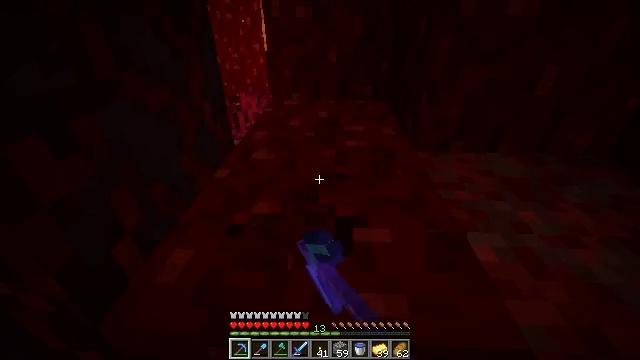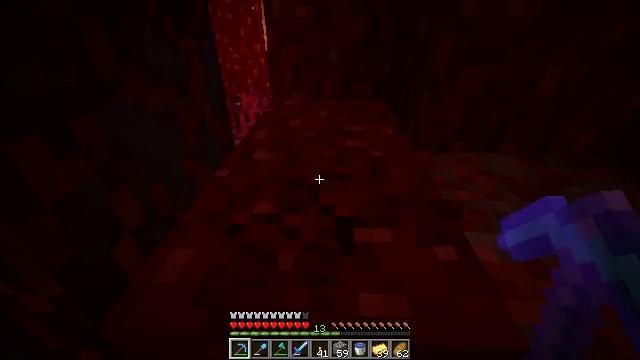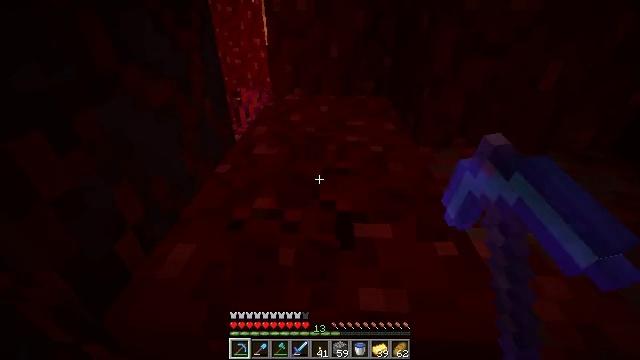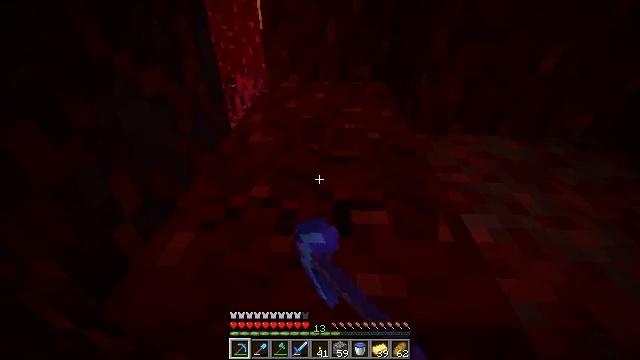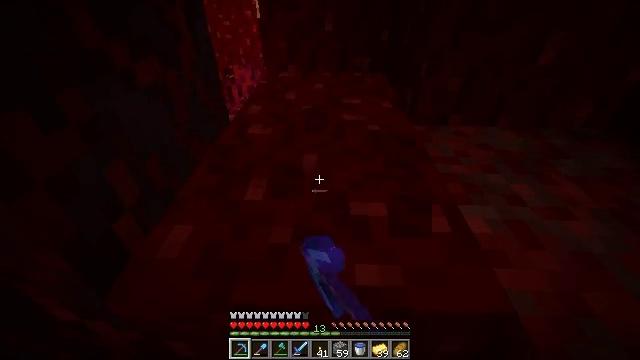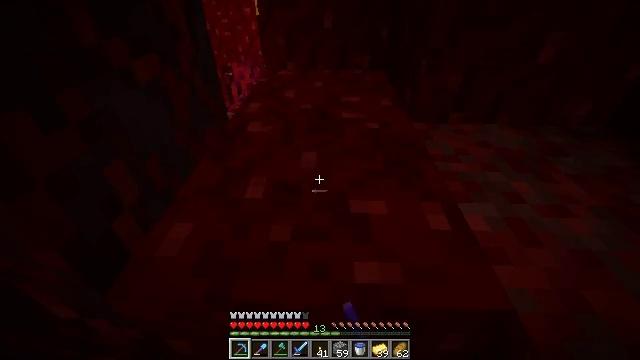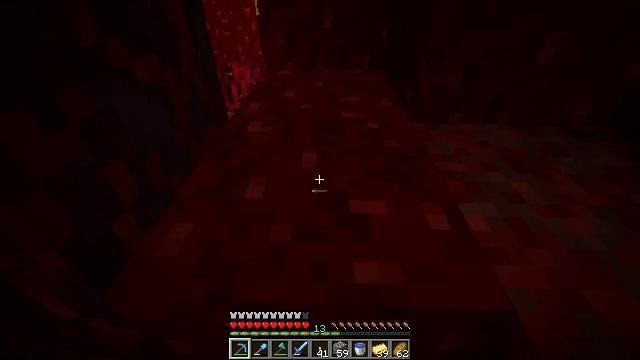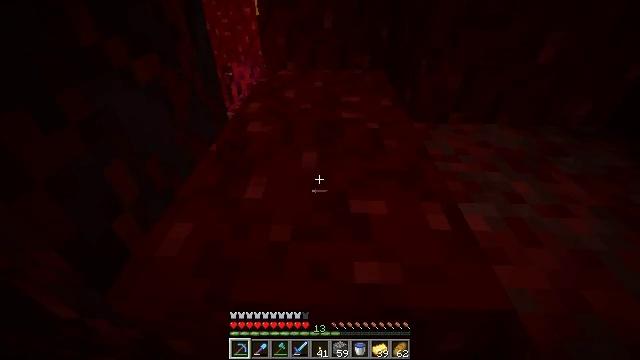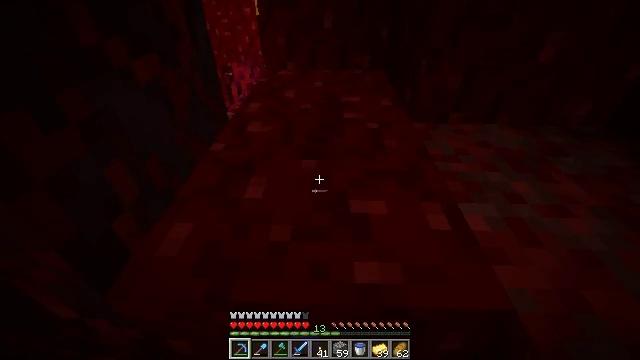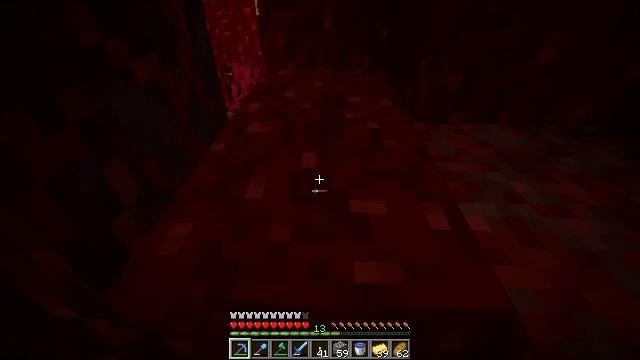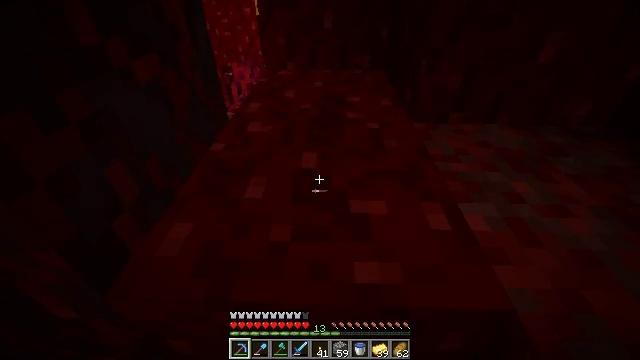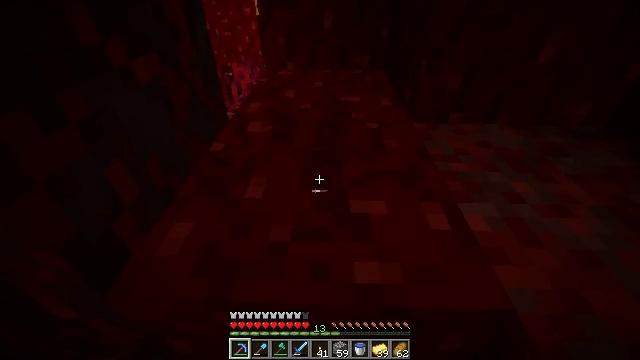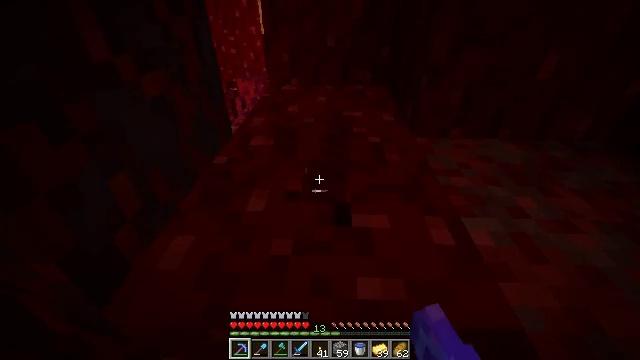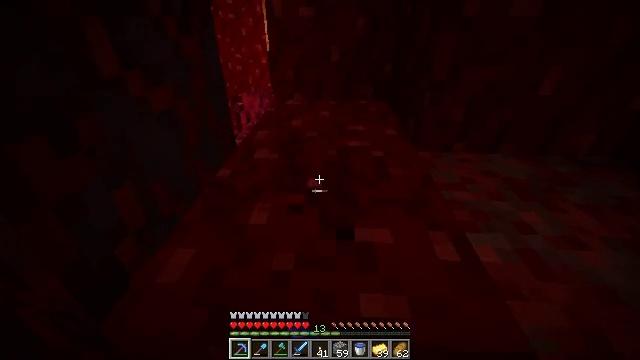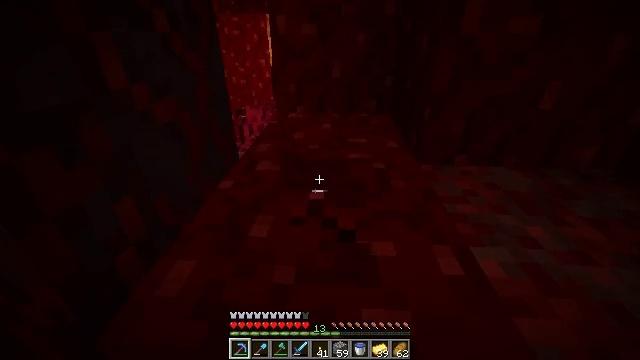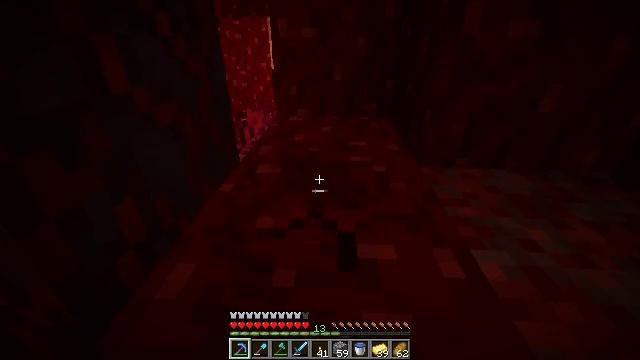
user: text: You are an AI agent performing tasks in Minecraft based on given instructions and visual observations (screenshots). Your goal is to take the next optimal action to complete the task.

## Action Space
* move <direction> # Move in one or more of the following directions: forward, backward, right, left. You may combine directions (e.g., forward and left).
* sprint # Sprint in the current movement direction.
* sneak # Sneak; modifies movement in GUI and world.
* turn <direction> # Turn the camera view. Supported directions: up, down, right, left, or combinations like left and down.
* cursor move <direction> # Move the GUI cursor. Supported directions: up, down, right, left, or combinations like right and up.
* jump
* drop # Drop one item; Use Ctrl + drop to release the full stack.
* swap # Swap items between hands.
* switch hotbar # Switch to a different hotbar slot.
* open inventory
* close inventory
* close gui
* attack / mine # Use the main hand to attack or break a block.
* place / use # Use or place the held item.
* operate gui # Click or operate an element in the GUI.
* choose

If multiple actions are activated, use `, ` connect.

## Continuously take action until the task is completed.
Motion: motion action
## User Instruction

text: Harvest nether wart blocks for resources.
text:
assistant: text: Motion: attack / mine
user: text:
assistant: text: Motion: turn down, attack / mine
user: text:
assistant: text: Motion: turn down, attack / mine
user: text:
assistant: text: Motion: turn down
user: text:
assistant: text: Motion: no_op
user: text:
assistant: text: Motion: no_op
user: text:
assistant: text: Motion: attack / mine
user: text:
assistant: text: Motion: attack / mine
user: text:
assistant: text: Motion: attack / mine
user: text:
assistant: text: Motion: attack / mine
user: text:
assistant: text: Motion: attack / mine
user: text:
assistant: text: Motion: turn up, attack / mine
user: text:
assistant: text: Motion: turn up, attack / mine
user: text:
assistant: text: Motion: turn up, attack / mine
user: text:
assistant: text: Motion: attack / mine
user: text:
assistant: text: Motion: attack / mine
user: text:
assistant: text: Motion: attack / mine
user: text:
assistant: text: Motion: attack / mine
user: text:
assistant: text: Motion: attack / mine
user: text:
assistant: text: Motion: attack / mine
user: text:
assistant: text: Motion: attack / mine
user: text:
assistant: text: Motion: attack / mine
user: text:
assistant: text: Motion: attack / mine
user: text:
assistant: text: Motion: attack / mine
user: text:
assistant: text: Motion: attack / mine
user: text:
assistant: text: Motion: attack / mine
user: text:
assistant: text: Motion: attack / mine
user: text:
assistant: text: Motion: attack / mine
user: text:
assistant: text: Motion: attack / mine
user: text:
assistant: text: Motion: attack / mine